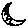
Label: moon